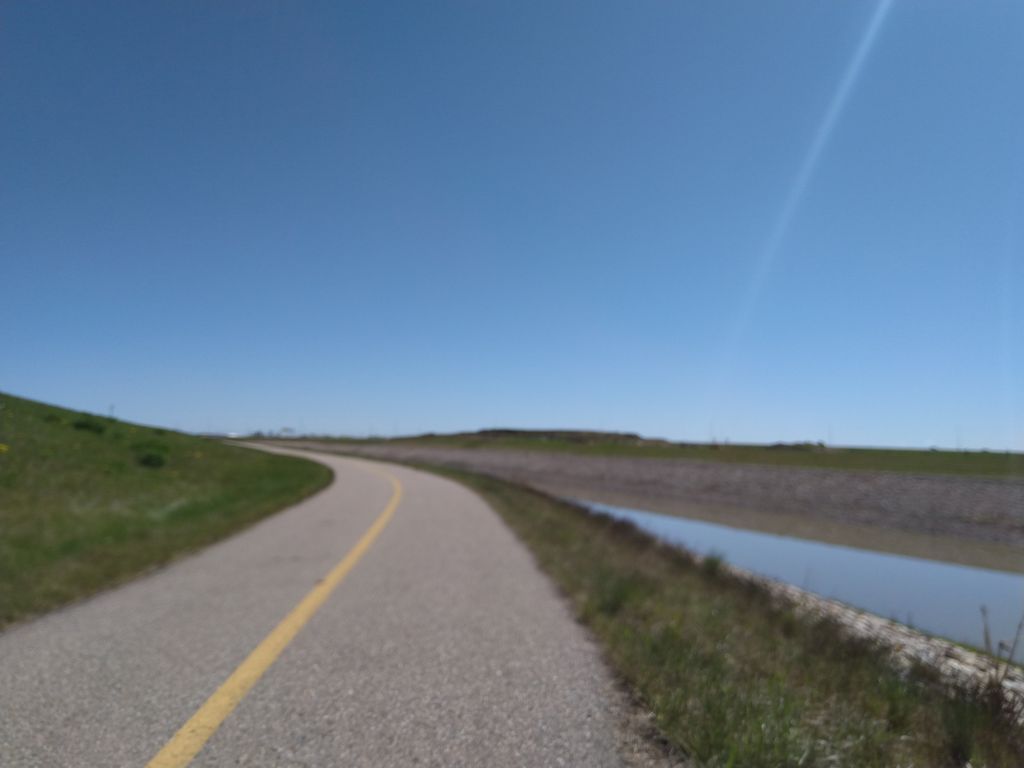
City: calgary